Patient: sex F, age 39
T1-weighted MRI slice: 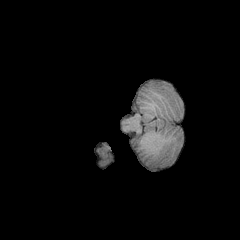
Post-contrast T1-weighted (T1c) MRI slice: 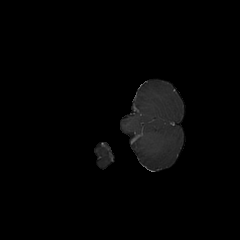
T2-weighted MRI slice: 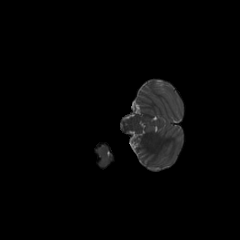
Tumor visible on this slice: no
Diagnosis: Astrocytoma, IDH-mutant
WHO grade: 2